Interaction volume radius: 10 \u00c5
Interaction volume height: 45 \u00c5
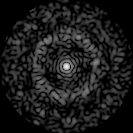
Disorder parameter: 0.8277